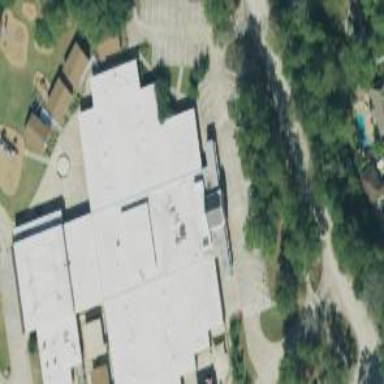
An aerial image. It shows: School building.